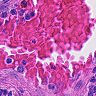
Metastatic tissue present: no